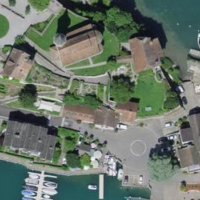
EUNIS habitat code: 54
Species observed at this site:
Erigeron karvinskianus
Chroicocephalus ridibundus
Cymbalaria muralis
Corvus corone
Motacilla cinerea
Cygnus olor
Fulica atra
Anas platyrhynchos
Delichon urbicum
Passer domesticus
Aesculus hippocastanum
Columba livia
Motacilla alba
Carduelis carduelis